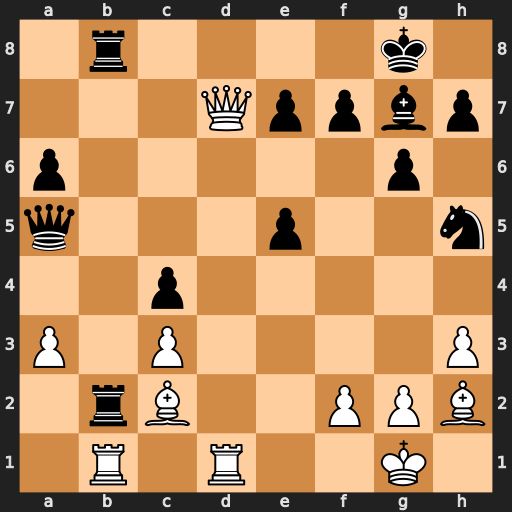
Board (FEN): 1r4k1/3Qppbp/p5p1/q3p2n/2p5/P1P4P/1rB2PPB/1R1R2K1
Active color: w
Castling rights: -
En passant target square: -
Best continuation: Rxb2 Rxb2 Qe8+ Bf8 Rd8 Qxd8 Qxd8 Rxc2 Bxe5 Rc1+ Kh2